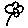
Label: flower